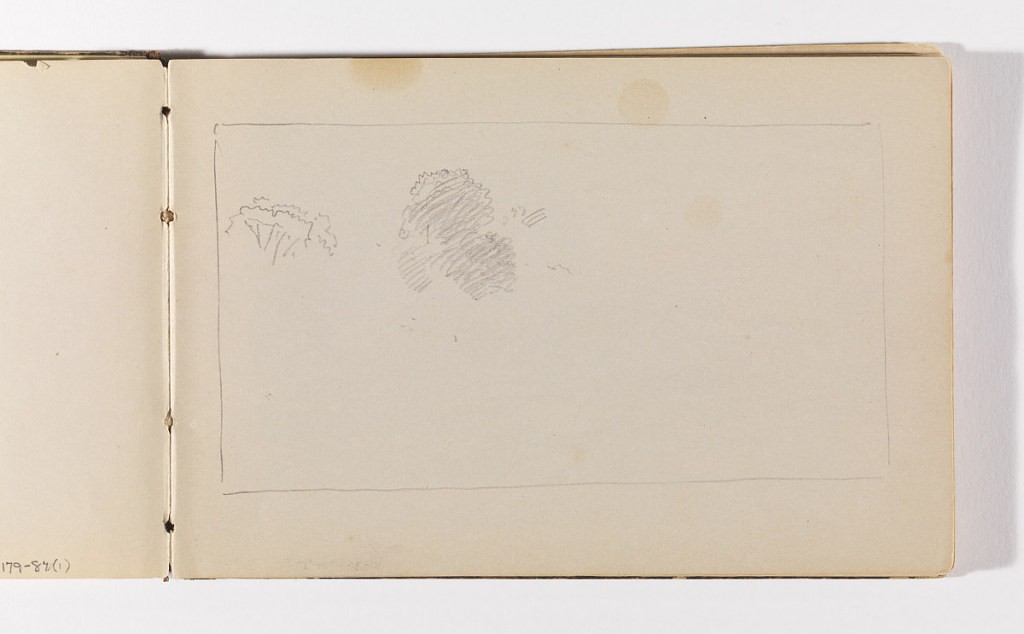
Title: Sketch of Two Trees
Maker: William Trost Richards, American, 1833–1905
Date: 1885–1902
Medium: Graphite on cream wove paper
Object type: Sketchbook folio
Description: Rectangular border with rough sketches of two trees in top left quadrant.